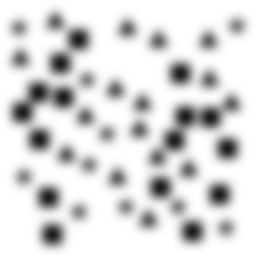
Squares: 16
Triangles: 16
Stars: 10
Total shapes: 42